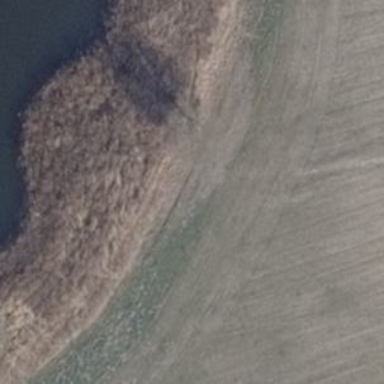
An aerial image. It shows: Wetland area characterized by wet meadow.